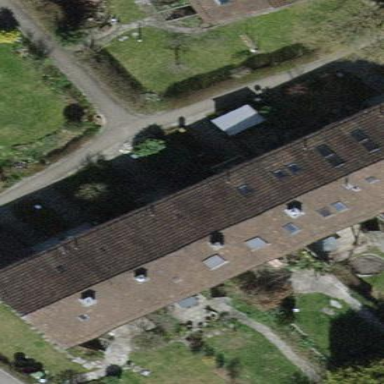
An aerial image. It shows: House with tile roof.